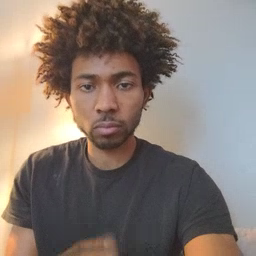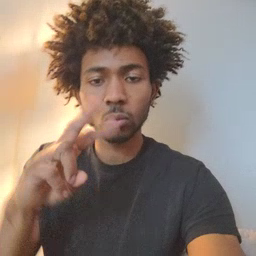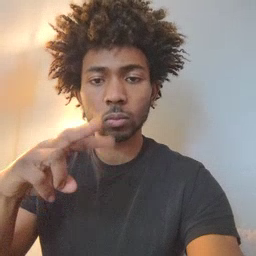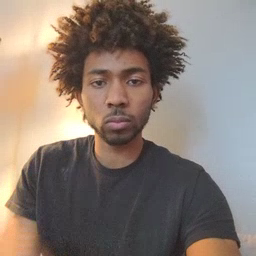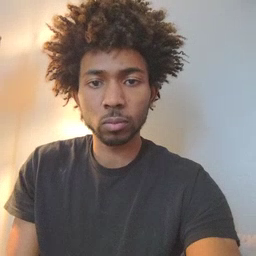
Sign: read